Field crop: maize
Growth stage: 1
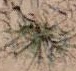
Species: salsola